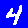
Digit: 4